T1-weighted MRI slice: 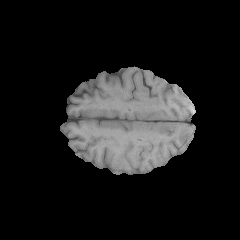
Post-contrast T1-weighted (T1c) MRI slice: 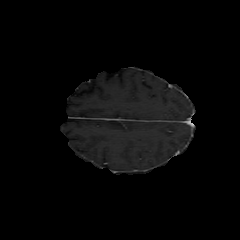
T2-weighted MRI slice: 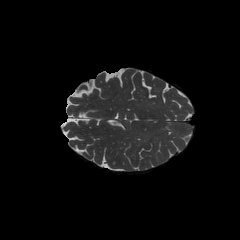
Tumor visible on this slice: no